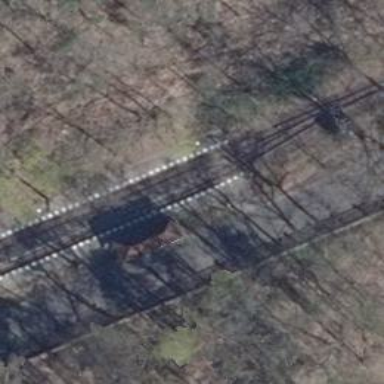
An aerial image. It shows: Tramway with electrified contact lines.